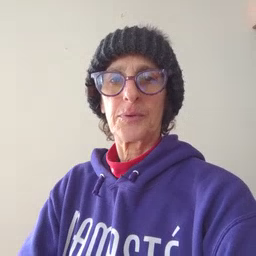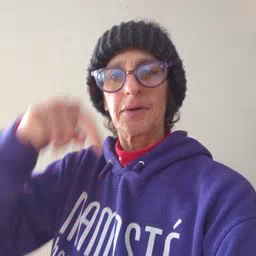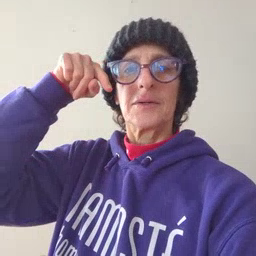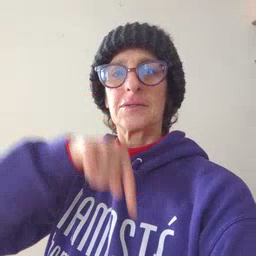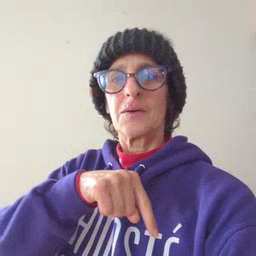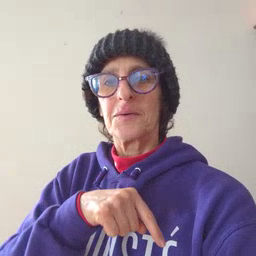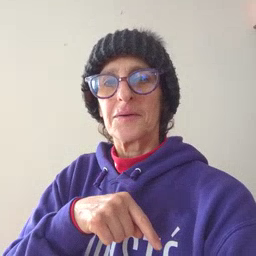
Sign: down